Field crop: maize
Growth stage: 2
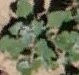
Species: chenopodium